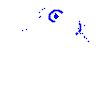
Particle: kaon